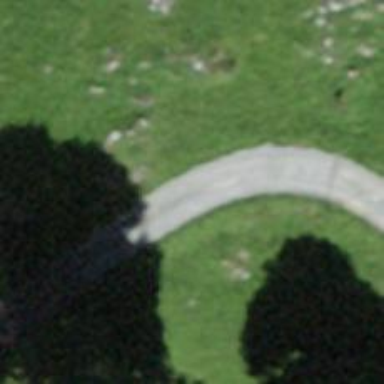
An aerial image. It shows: Unpaved service road.